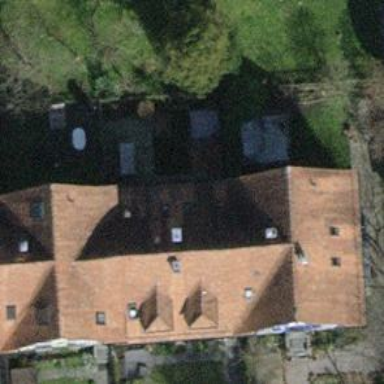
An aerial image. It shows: Terrace building.